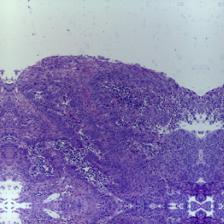
Diagnosis: OSCC